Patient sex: M
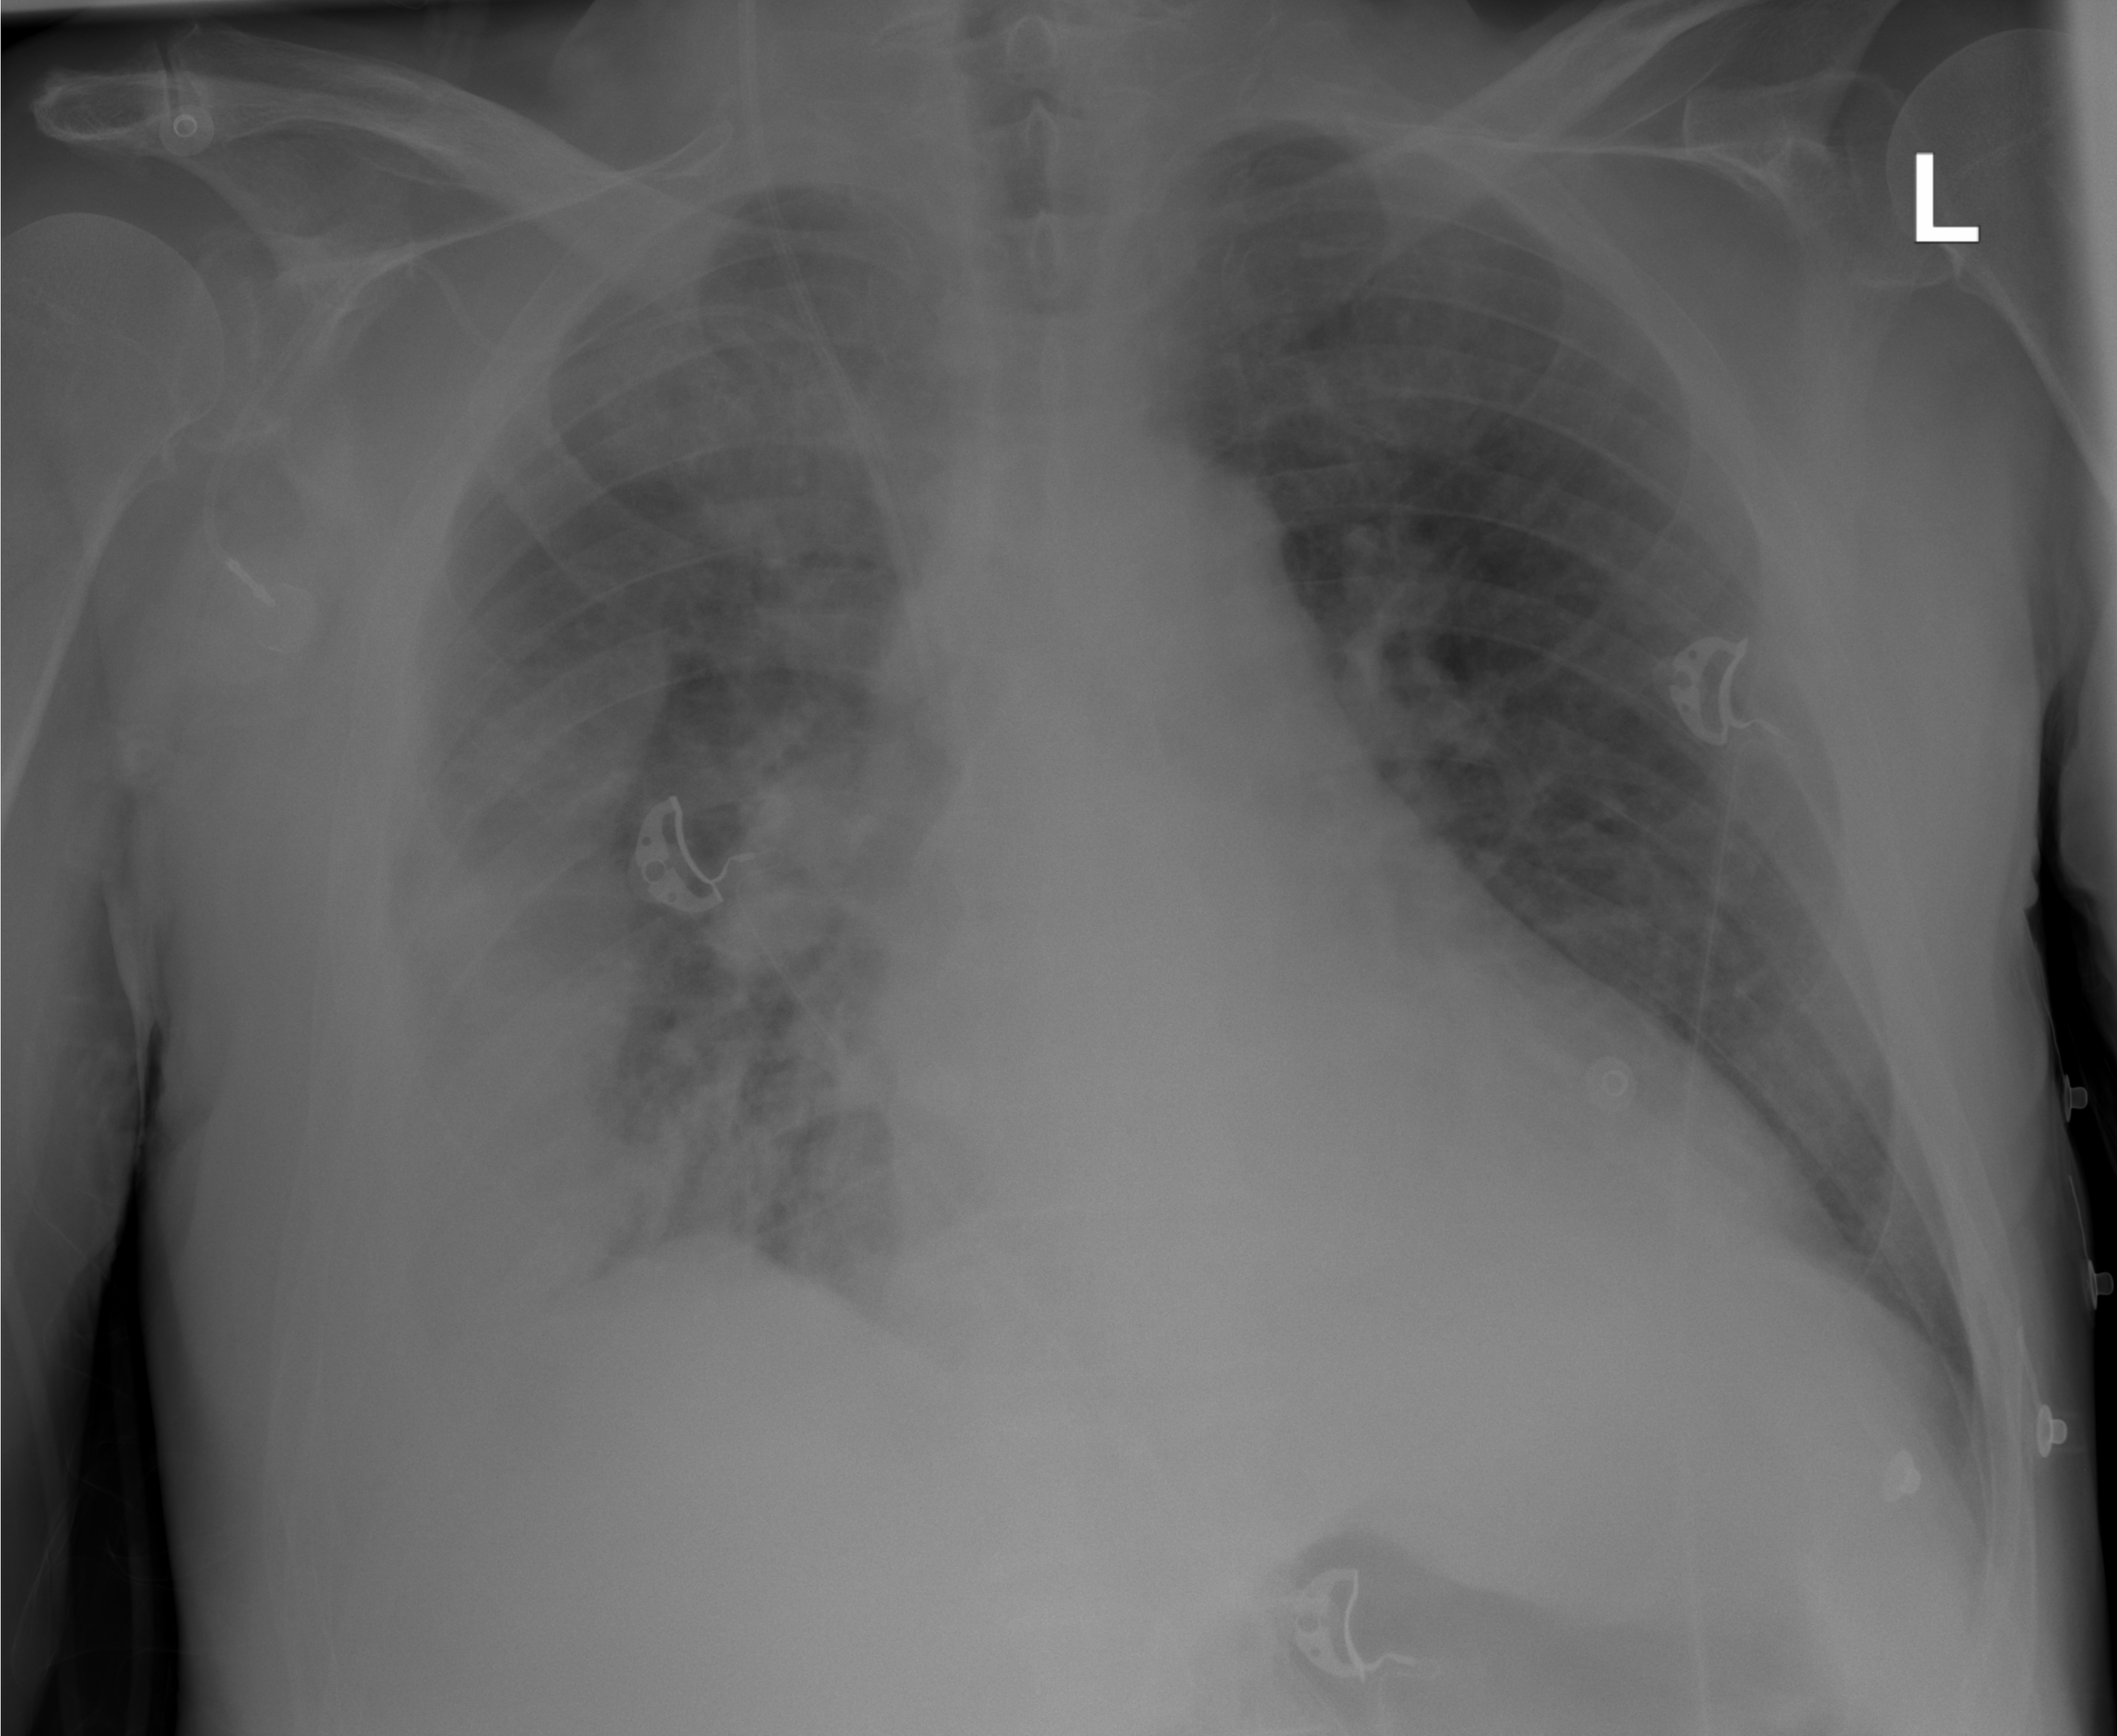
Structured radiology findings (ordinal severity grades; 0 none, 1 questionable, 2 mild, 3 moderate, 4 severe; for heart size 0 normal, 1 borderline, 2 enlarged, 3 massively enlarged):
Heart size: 2
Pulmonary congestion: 0
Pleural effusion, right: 3
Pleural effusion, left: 0
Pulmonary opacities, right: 2
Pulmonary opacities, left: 0
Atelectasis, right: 3
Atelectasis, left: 0